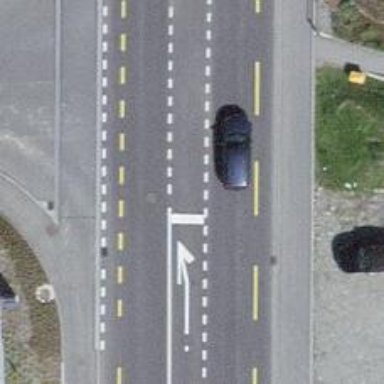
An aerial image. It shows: Bus stop with stop position for public transport.